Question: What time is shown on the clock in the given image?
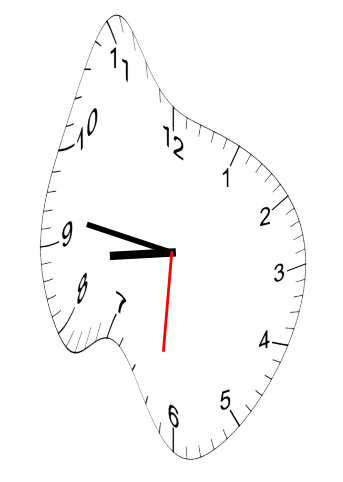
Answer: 08:46:31